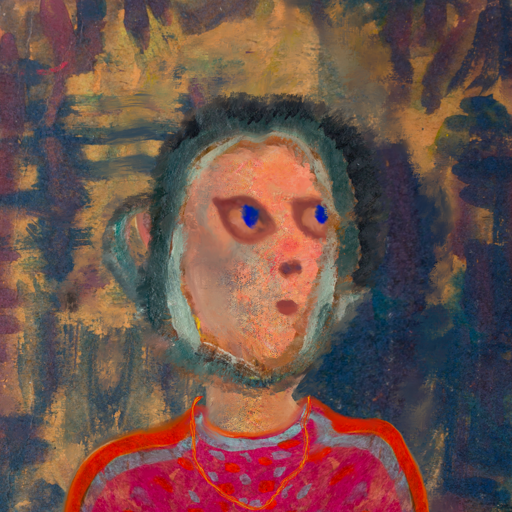
Background: InTheSun, Head And Neck Side: Irani, Face Side: Mother_And_Son_Mother, Bust: Sisters, Hair Side: Boggyland, Head Accessory: Blank, Second Necklace: Gypsy_Mother_2, Necklace: Blank, Baby: Blank